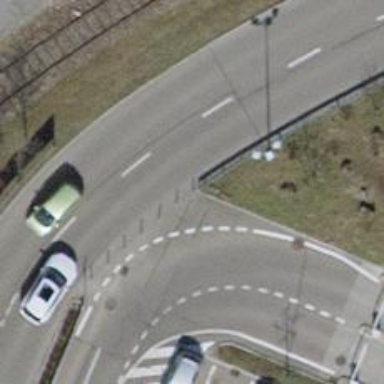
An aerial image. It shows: Bollard.